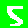
Digit: 5